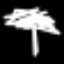
Label: palm tree